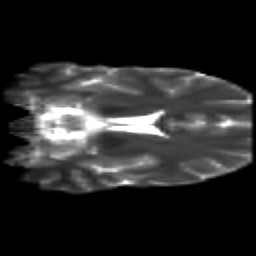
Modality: T2w
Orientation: coronal
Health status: healthy
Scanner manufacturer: siemens
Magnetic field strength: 3 T
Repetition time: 10 s
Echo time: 0.092 s